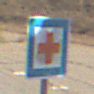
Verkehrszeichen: ErsteHilfe
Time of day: Midday
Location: Outdoor (RoadRail)
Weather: Clear
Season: Summer
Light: Natural